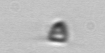
Label: Pyramimonas